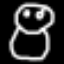
Label: frog